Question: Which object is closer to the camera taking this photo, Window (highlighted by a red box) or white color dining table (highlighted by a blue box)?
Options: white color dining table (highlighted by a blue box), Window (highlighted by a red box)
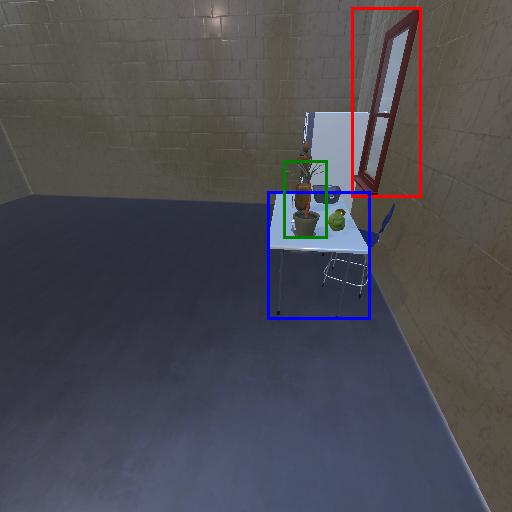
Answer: white color dining table (highlighted by a blue box)